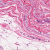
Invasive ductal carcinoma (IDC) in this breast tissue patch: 0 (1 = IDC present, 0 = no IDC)